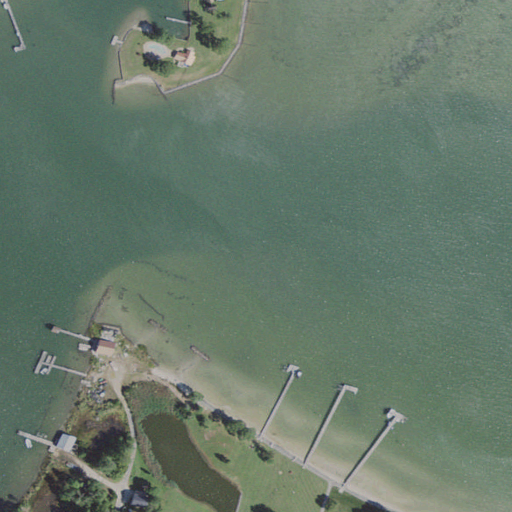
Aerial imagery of cape in Virginia named Clark Point containing open water, herbaceous wetlands, barren land, cultivated crops, shrub, low intensity development, medium intensity development, high intensity development, and open development